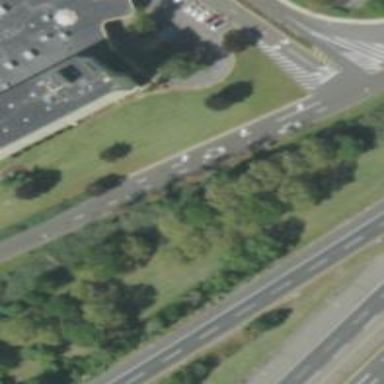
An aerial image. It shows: Trunk link highway.